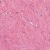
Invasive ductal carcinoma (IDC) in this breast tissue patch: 0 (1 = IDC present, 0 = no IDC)